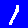
Digit: 1